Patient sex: M
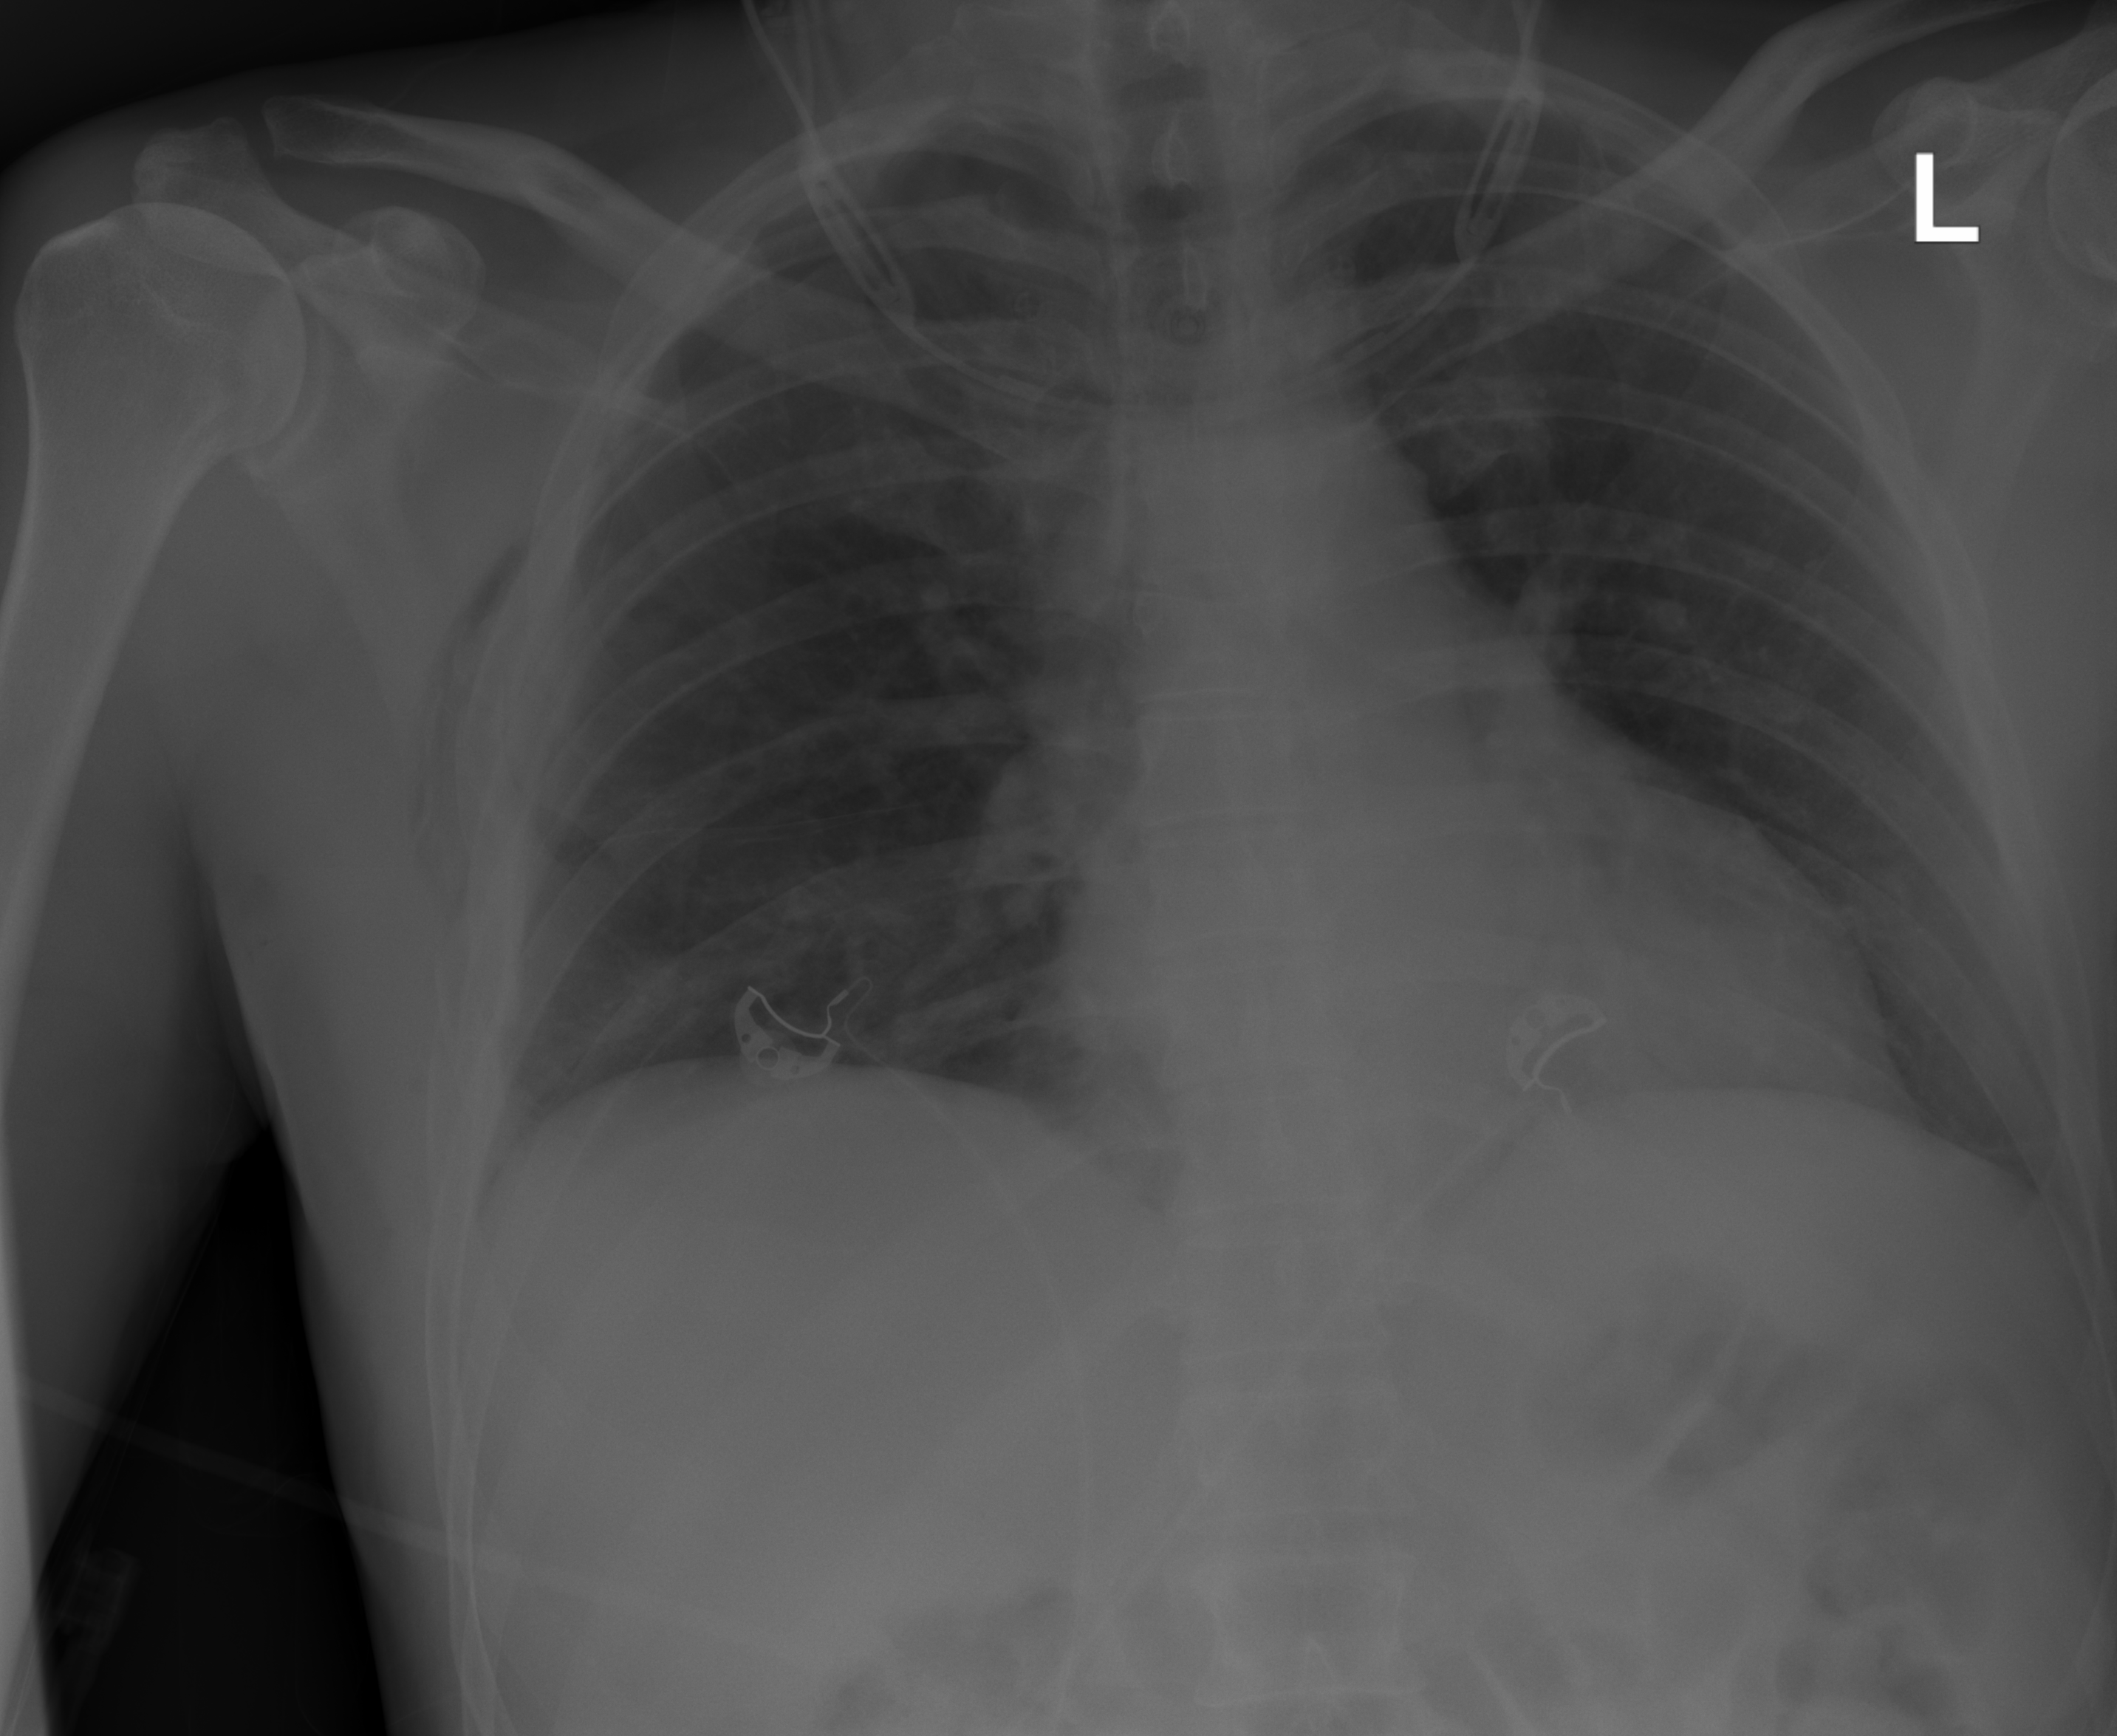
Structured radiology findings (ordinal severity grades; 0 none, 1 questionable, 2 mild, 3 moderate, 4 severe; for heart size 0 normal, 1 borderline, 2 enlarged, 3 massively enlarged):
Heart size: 0
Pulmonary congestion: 2
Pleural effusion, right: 0
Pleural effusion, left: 0
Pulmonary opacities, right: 0
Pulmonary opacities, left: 0
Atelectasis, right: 0
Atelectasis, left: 0